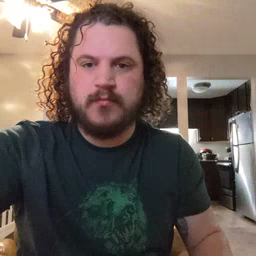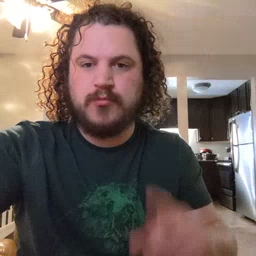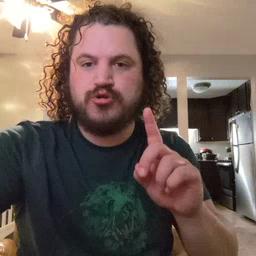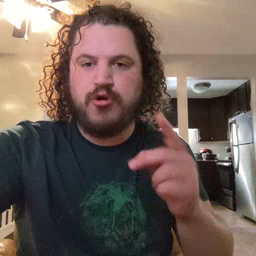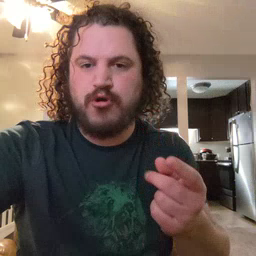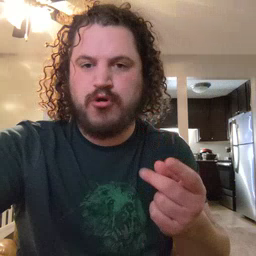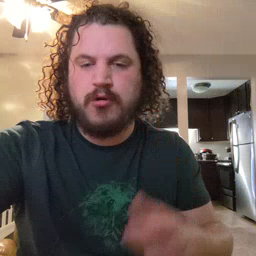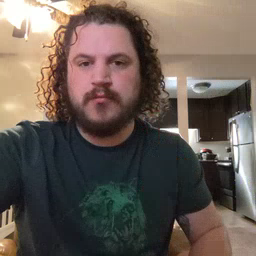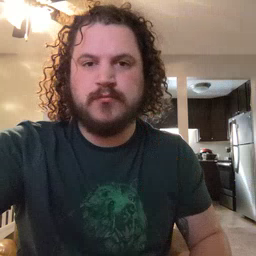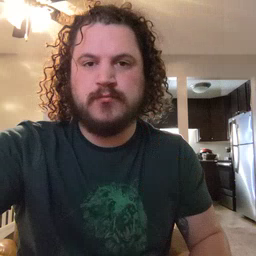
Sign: dog